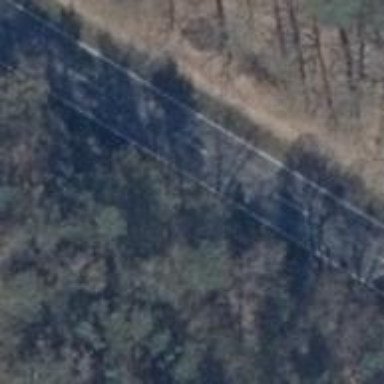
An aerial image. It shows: Dirt path.